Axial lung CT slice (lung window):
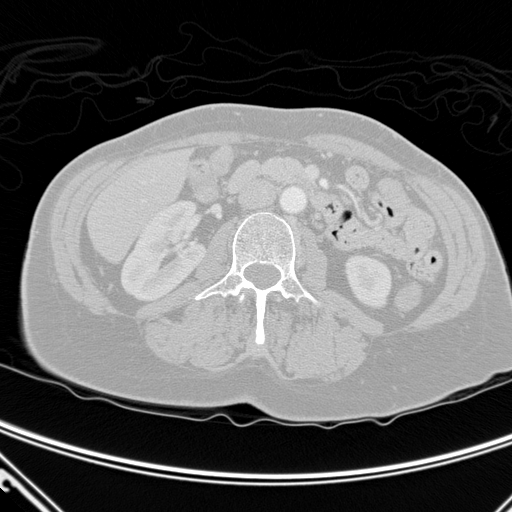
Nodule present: no